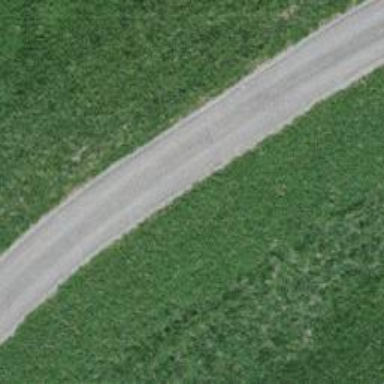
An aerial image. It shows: Gravel track with Grade 3 quality.